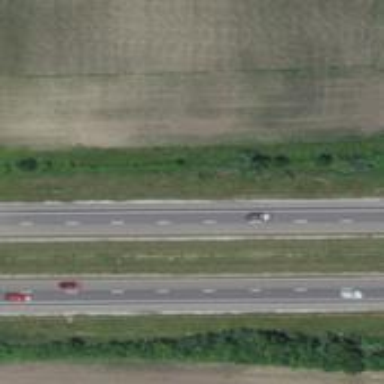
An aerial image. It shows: View of motorway.